Interaction volume radius: 5 \u00c5
Interaction volume height: 15 \u00c5
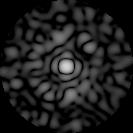
Disorder parameter: 0.8266